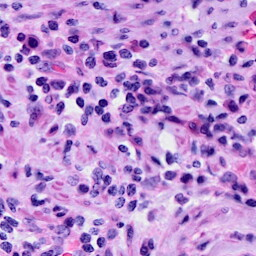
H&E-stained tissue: Cervix